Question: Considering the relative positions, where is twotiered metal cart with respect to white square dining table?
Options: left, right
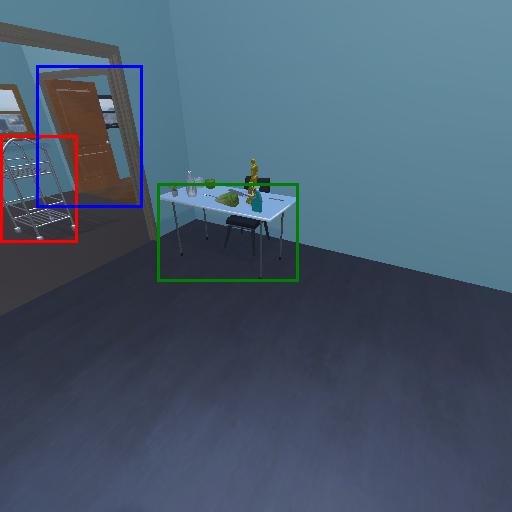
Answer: left